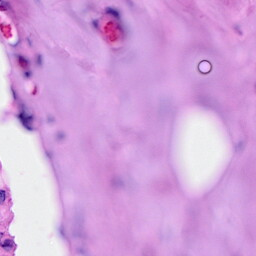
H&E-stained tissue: Breast